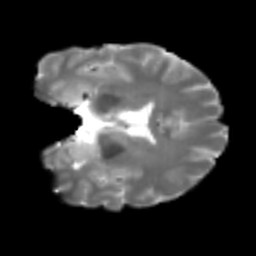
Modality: T2w
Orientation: coronal
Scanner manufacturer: siemens
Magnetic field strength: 3 T
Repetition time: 4 s
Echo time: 0.0594 s